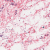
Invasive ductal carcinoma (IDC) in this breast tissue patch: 0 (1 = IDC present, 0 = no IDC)